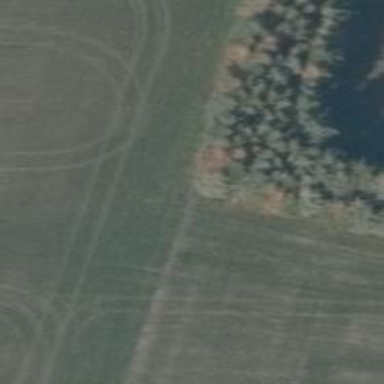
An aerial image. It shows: Hunting stand.